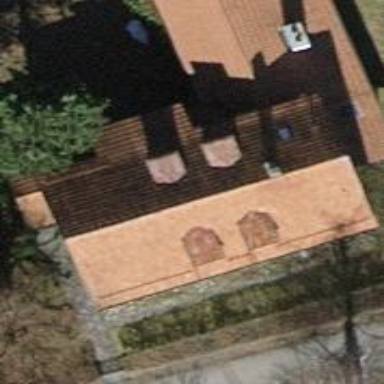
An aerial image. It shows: Simple and straightforward house.